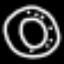
Label: donut